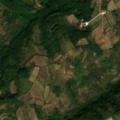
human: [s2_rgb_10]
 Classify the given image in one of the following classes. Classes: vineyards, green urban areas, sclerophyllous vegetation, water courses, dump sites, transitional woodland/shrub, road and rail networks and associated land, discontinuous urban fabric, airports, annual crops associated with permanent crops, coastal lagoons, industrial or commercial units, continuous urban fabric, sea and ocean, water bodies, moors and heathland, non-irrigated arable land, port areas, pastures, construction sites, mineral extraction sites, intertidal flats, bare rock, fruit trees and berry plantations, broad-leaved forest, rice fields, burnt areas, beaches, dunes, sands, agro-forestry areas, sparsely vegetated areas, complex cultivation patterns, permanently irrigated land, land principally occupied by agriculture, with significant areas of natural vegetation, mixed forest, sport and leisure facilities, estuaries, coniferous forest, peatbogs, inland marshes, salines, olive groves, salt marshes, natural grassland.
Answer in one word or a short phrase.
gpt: land principally occupied by agriculture, with significant areas of natural vegetation, broad-leaved forest, transitional woodland/shrub